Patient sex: M
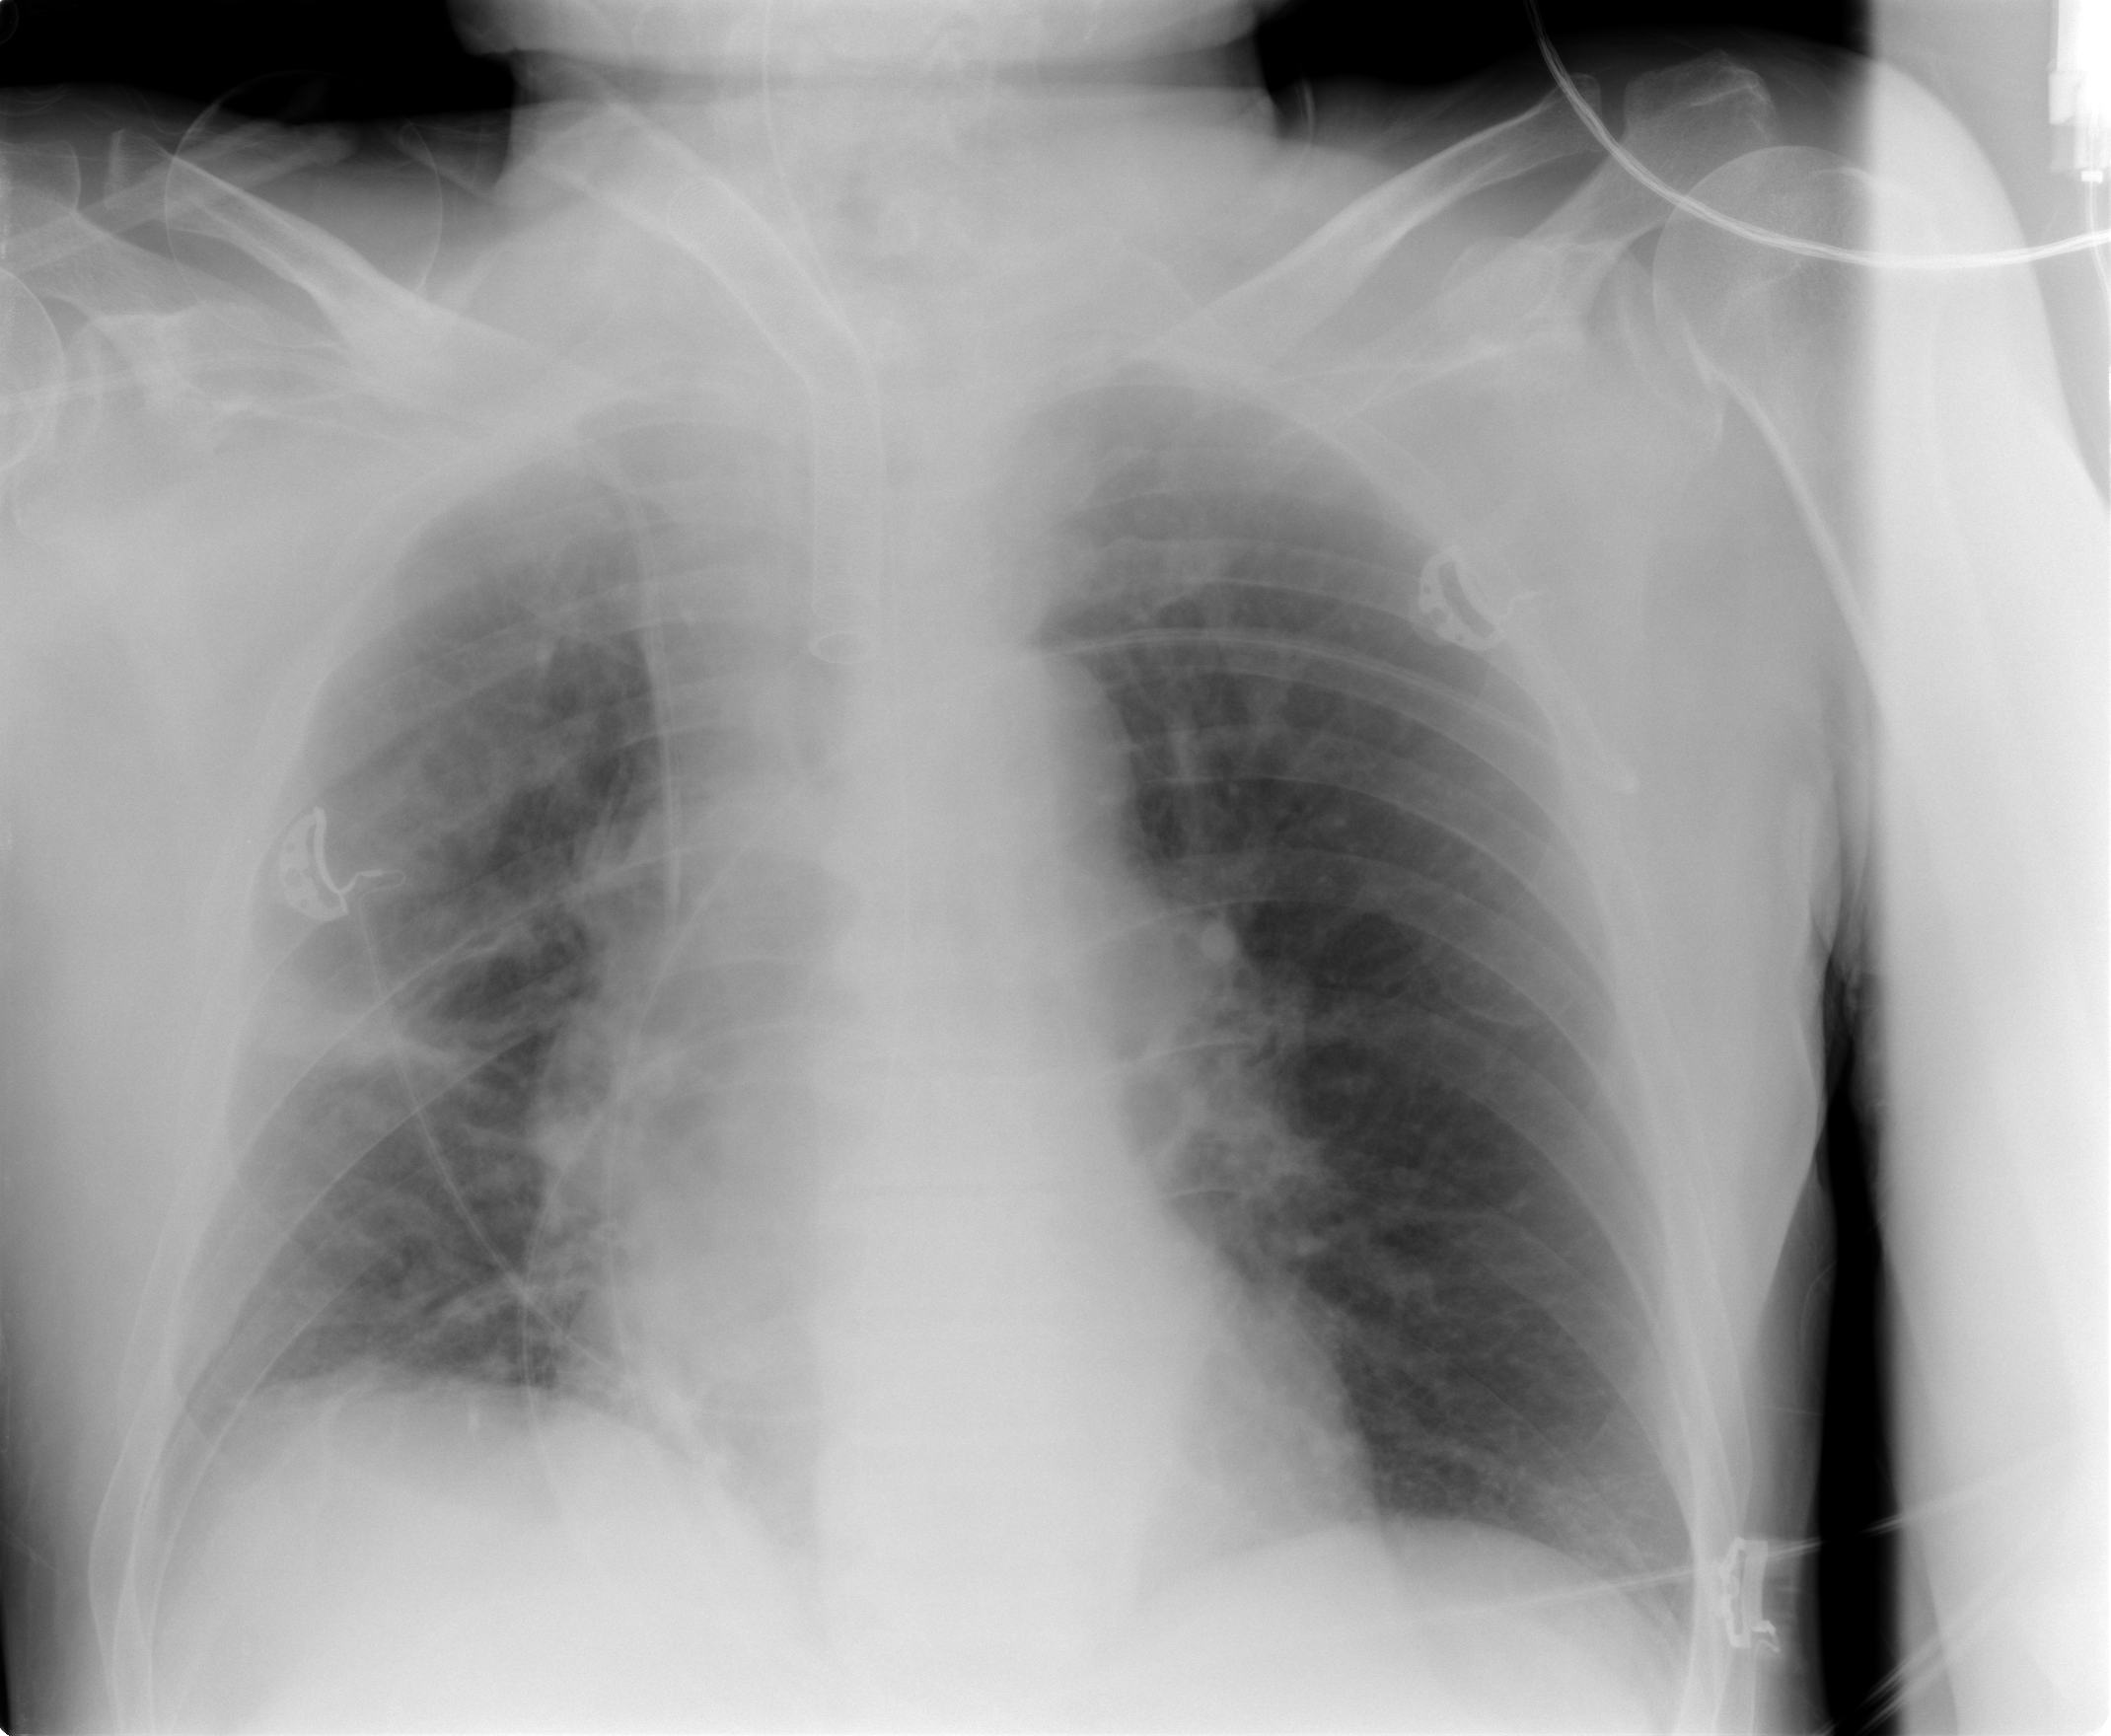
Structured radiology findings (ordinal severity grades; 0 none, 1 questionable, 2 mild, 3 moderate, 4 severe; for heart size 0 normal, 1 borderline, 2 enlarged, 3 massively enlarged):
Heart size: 0
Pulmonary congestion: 2
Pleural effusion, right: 2
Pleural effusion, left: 0
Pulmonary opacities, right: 2
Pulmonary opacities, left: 2
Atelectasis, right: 2
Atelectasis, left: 0